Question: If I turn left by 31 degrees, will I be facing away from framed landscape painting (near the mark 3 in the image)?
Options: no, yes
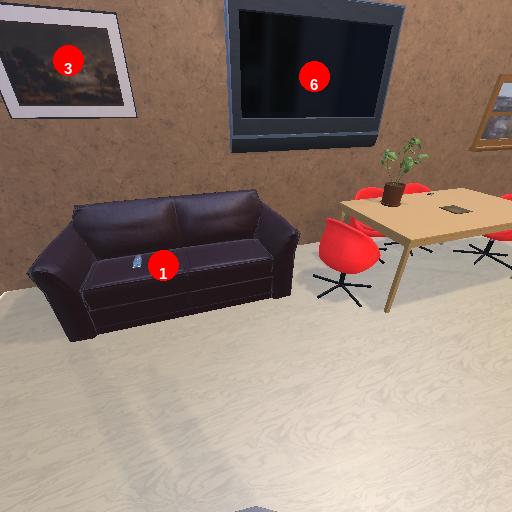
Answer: no